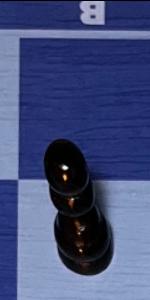
Label: Pawn_Black